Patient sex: M
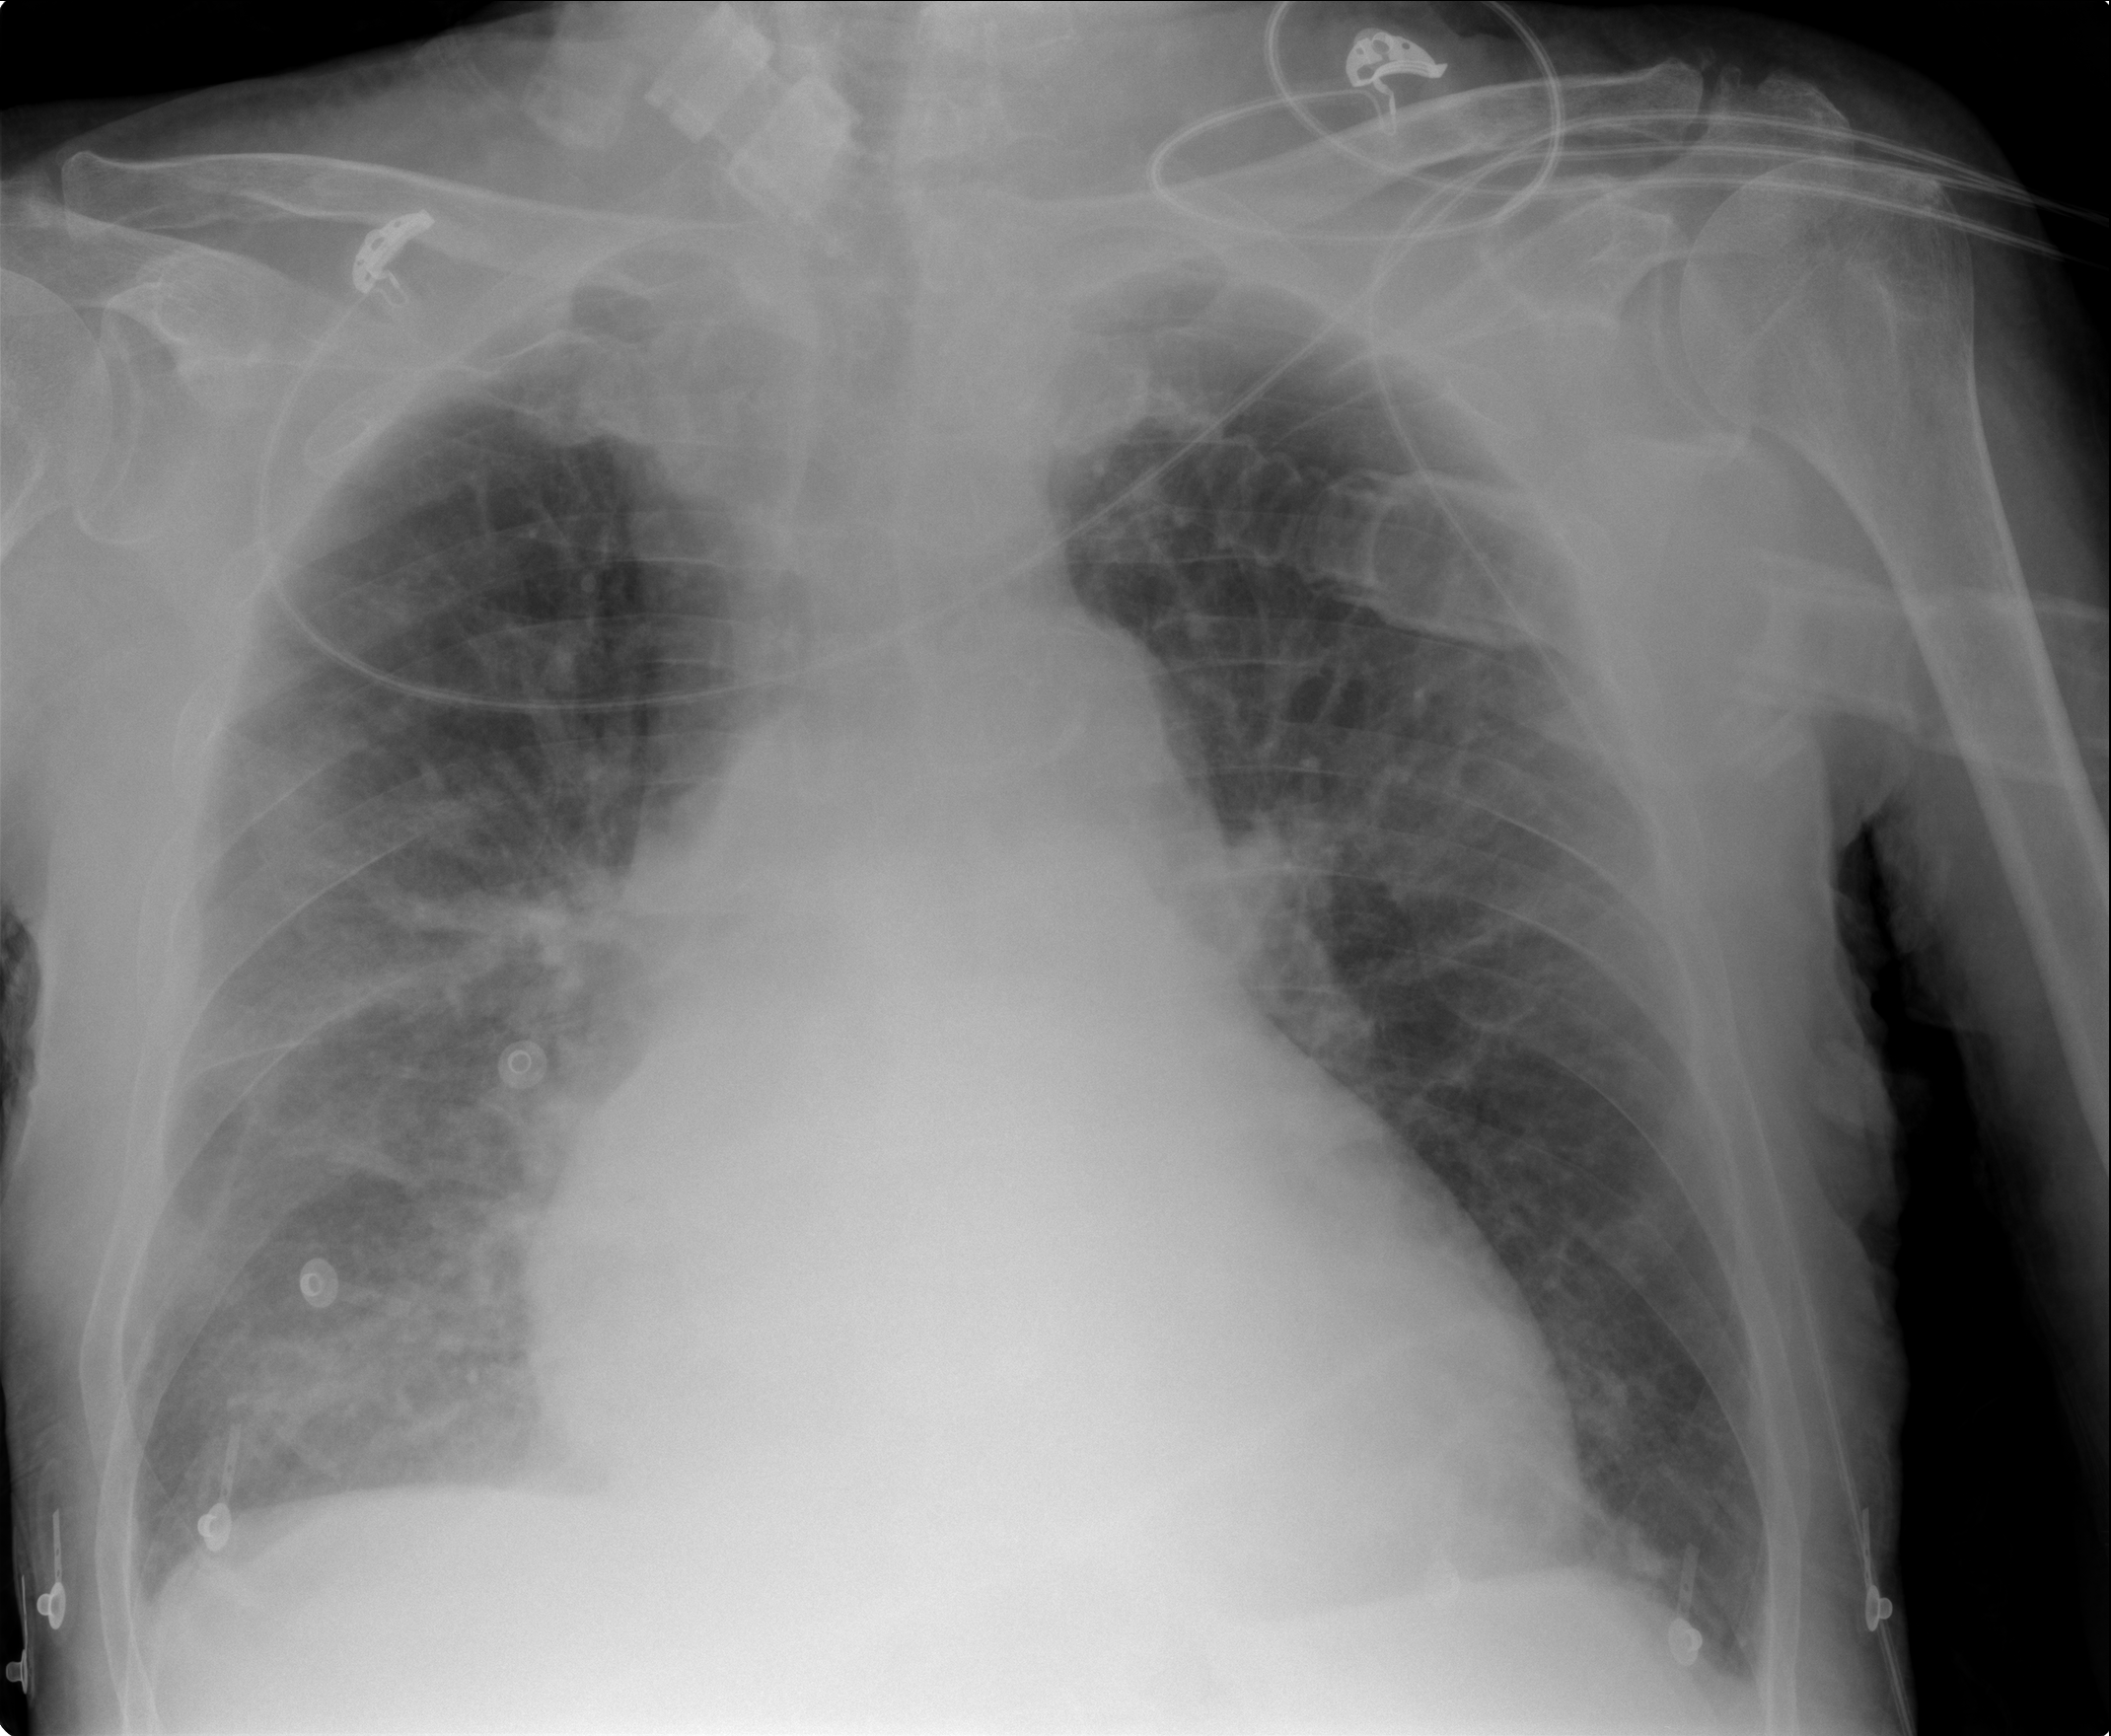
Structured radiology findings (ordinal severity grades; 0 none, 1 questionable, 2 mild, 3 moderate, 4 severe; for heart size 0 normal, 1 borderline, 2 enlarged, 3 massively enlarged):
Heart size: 2
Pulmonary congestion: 2
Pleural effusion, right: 0
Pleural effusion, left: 0
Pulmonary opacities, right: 2
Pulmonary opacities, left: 0
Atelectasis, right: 2
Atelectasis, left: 0